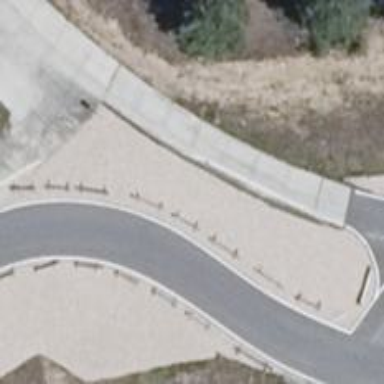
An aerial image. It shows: Concrete service road